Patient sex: F
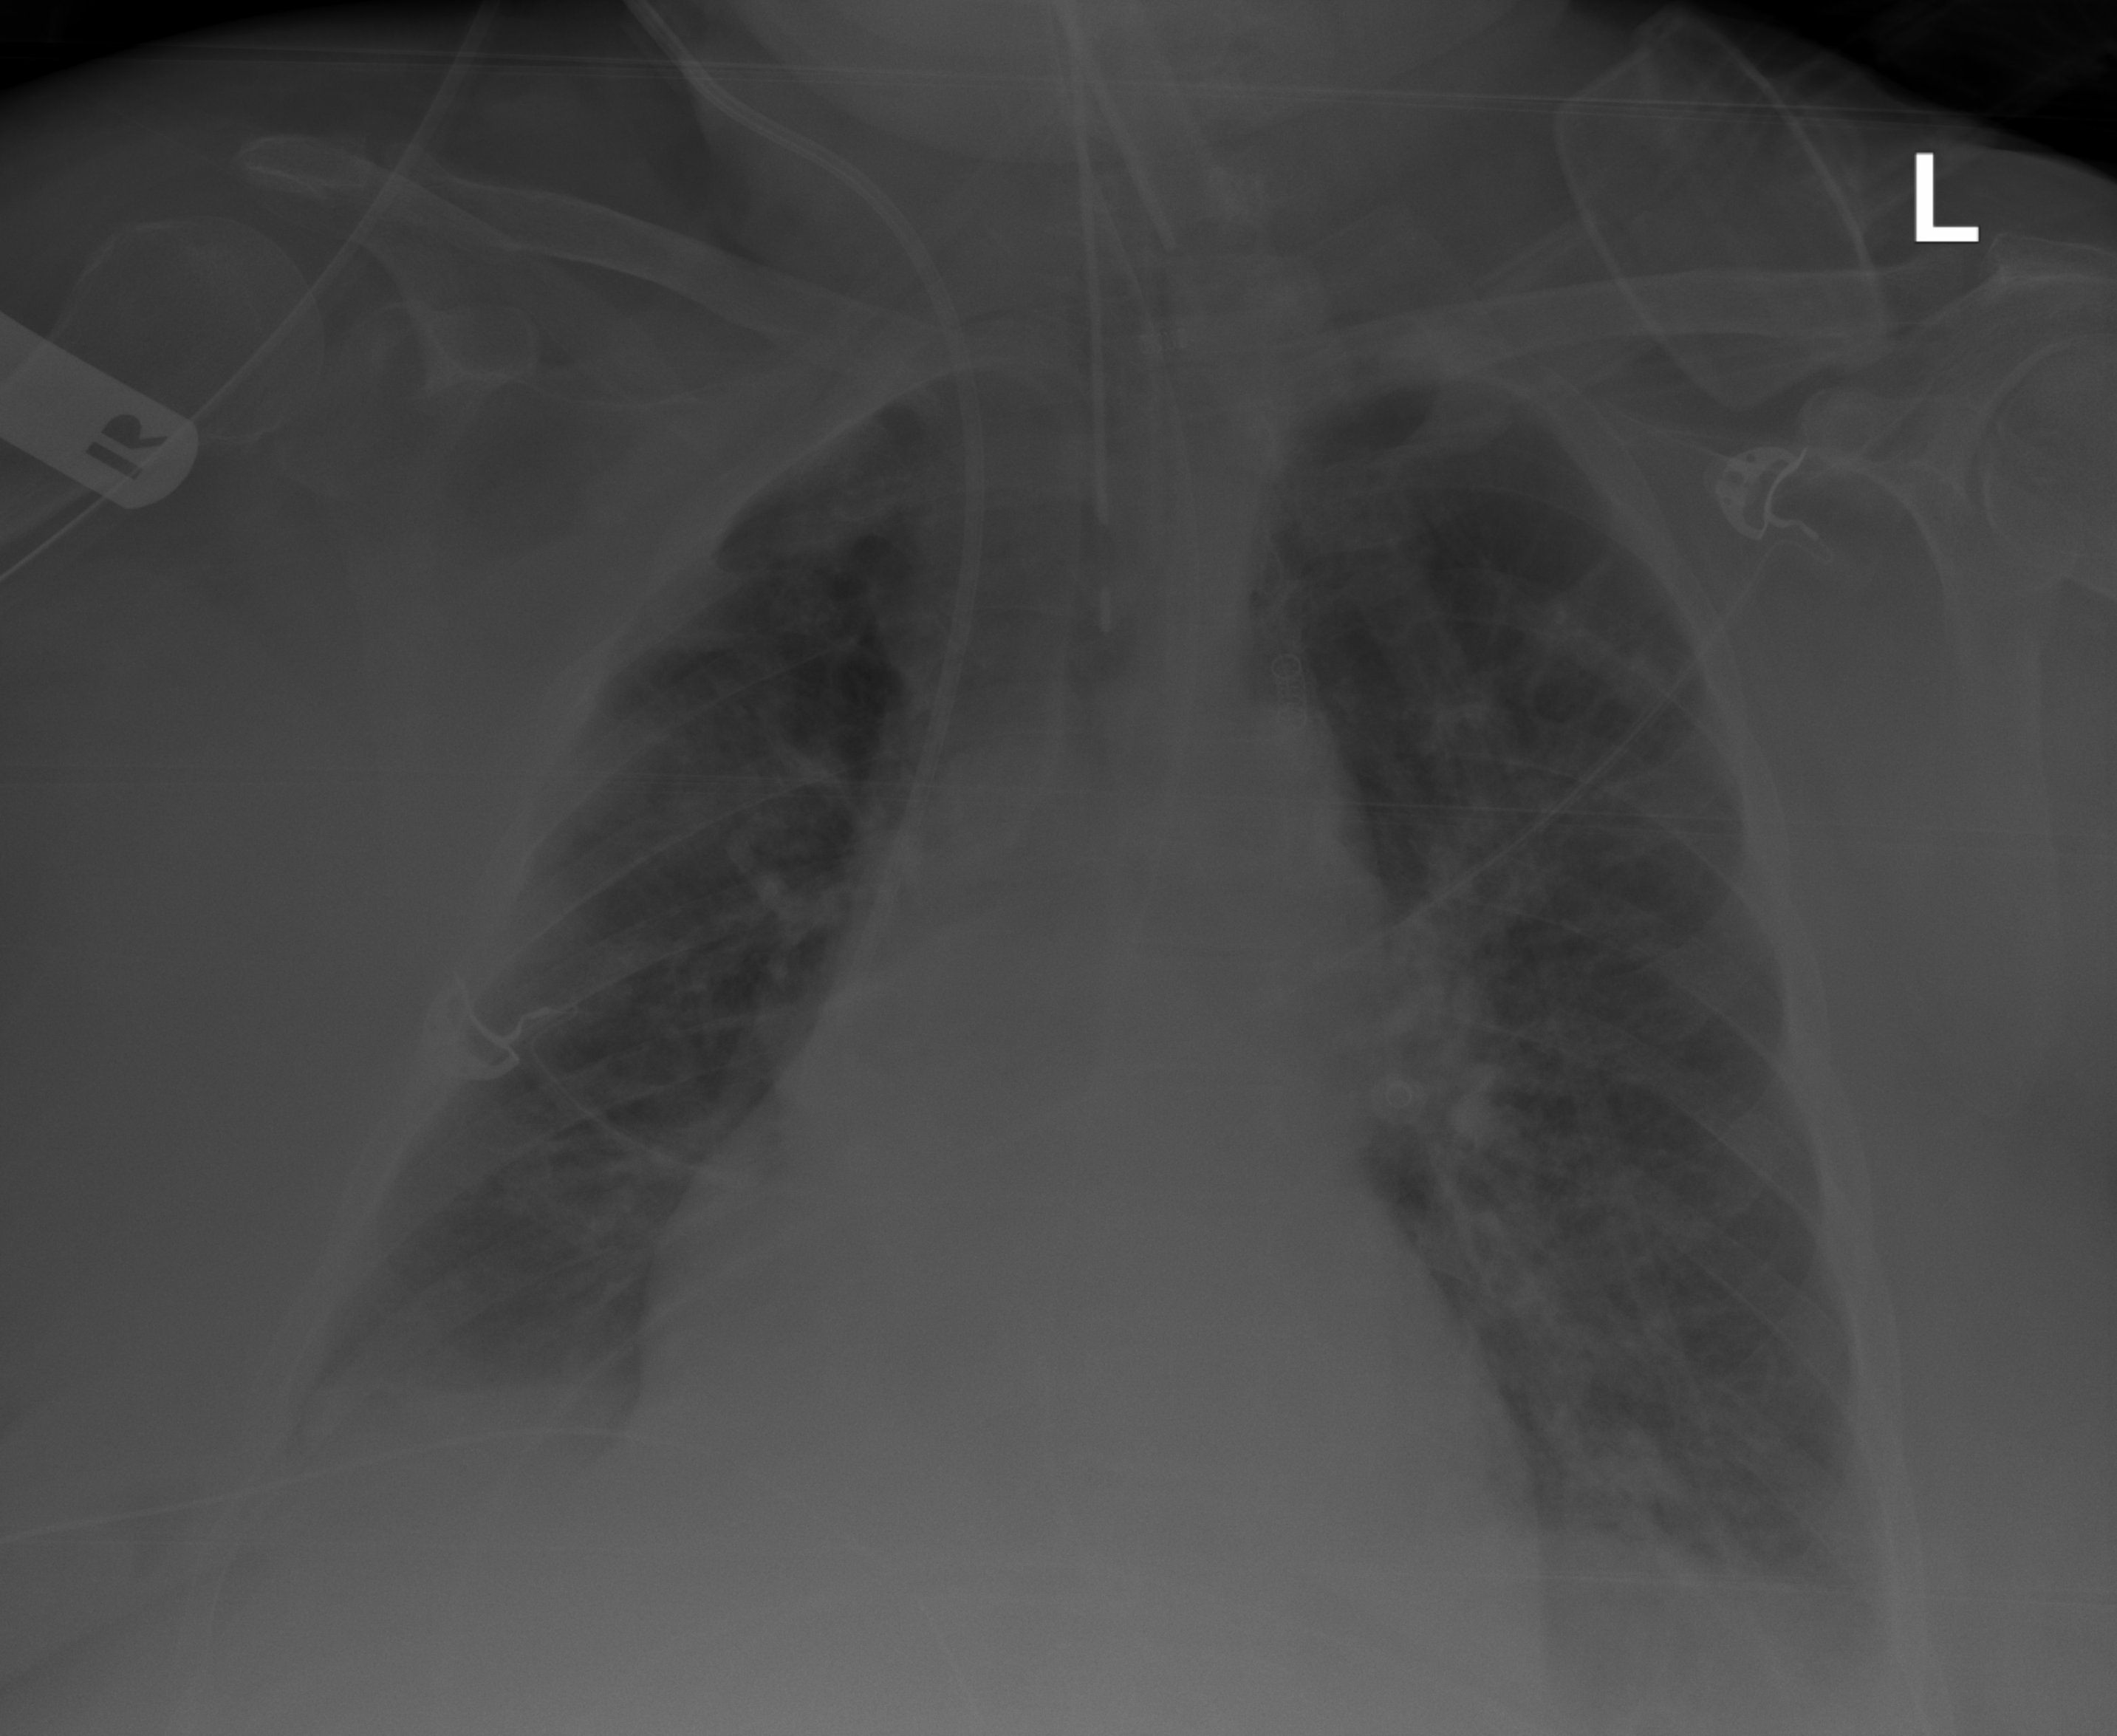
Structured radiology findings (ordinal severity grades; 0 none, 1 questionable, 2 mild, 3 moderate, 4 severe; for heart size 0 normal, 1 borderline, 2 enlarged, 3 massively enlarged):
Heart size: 2
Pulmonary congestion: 2
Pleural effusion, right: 2
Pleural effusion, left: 2
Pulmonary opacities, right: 2
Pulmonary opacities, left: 2
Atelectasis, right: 0
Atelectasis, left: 2